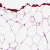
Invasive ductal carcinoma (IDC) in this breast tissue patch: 0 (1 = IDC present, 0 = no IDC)